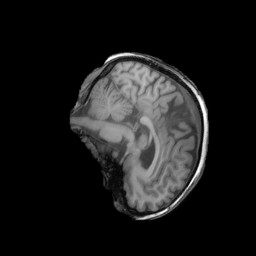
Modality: T1w
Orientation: sagittal
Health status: ill
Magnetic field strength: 3 T